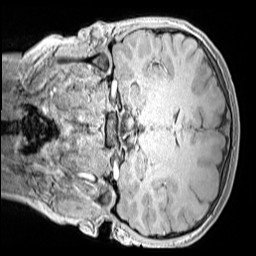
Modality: MP2RAGE
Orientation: coronal
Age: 13
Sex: male
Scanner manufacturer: siemens
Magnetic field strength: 3 T
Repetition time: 4 s
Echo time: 0.00299 s